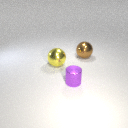
large yellow metal sphere to the left of small purple metal cylinder